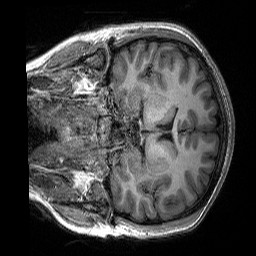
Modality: T1w
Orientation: coronal
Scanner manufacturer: siemens
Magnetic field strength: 3 T
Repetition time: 2.3 s
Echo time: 0.00298 s